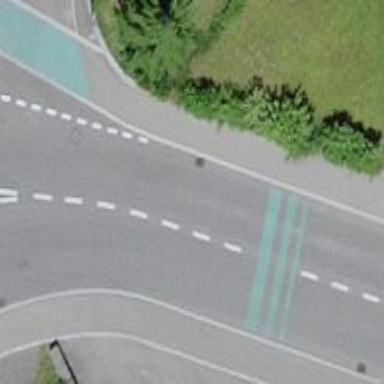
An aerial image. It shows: Zebra crossing on the road.